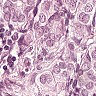
Metastatic tissue present: yes